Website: home-depot
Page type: store-pickup
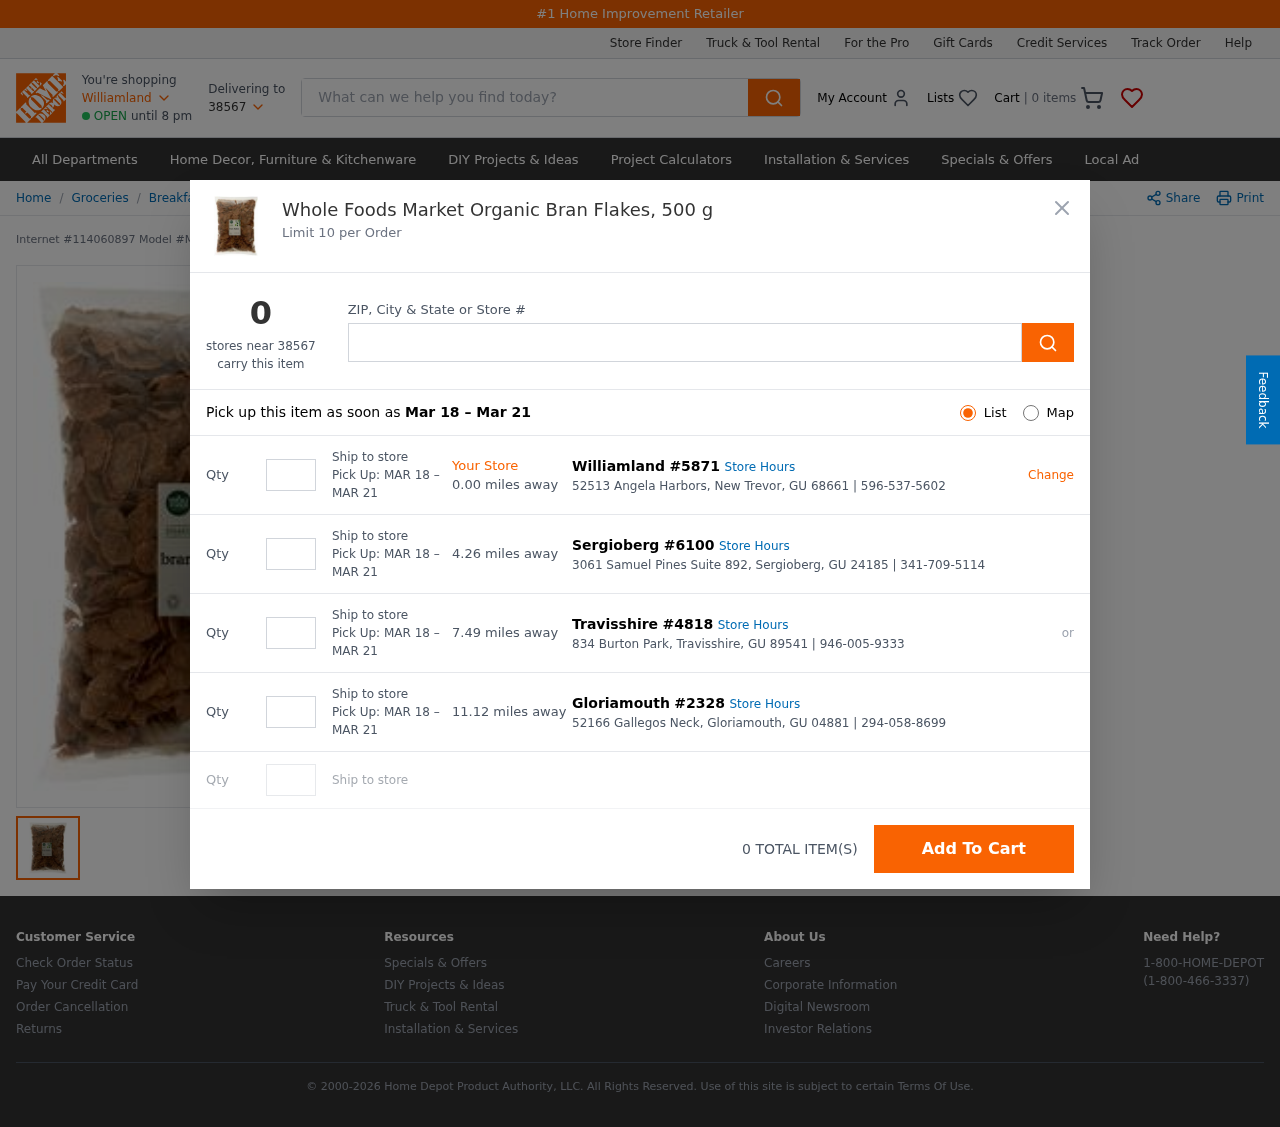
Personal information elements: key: PII_CITY
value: Williamland
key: PII_LOCATION1_CITY_STATE_ZIP
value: New Trevor, GU 68661
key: PII_LOCATION1_STREET
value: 52513 Angela Harbors
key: PII_LOCATION2_CITY
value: Sergioberg
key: PII_LOCATION2_CITY_STATE_ZIP
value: Sergioberg, GU 24185
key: PII_LOCATION2_STREET
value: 3061 Samuel Pines Suite 892
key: PII_LOCATION3_CITY
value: Travisshire
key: PII_LOCATION3_CITY_STATE_ZIP
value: Travisshire, GU 89541
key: PII_LOCATION3_STREET
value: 834 Burton Park
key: PII_LOCATION4_CITY
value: Gloriamouth
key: PII_LOCATION4_CITY_STATE_ZIP
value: Gloriamouth, GU 04881
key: PII_LOCATION4_STREET
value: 52166 Gallegos Neck
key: PII_POSTCODE
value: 38567
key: PII_POSTCODE2
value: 88341
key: PII_LOCATION1_PHONE
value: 596-537-5602
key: PII_LOCATION2_PHONE
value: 341-709-5114
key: PII_LOCATION3_PHONE
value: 946-005-9333
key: PII_LOCATION4_PHONE
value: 294-058-8699
Product elements: key: PRODUCT1_BREADCRUMB
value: Groceries
Breakfast Foods
Cereal
Organic Cereal
Bran Flakes
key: PRODUCT1_NAME
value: Whole Foods Market Organic Bran Flakes, 500 g
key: PRODUCT_INTERNET_NUMBER
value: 114060897
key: PRODUCT_MODEL_NUMBER
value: MW_OHW868956
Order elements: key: ORDER_NUM_ITEMS
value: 0
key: ORDER_PICKUP_DATE_RANGE
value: MAR 18 – MAR 21
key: ORDER_PICKUP_DATE_RANGE
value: Mar 18 – Mar 21
Search elements: key: HEADER_SEARCH
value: What can we help you find today?
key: SEARCH_STORE_LOCATION
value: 88341
Other elements: key: STORE1_DISTANCE
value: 0.00
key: STORE1_NUMBER
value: #5871
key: STORE2_DISTANCE
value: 4.26
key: STORE2_NUMBER
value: #6100
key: STORE3_DISTANCE
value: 7.49
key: STORE3_NUMBER
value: #4818
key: STORE4_DISTANCE
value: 11.12
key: STORE4_NUMBER
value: #2328